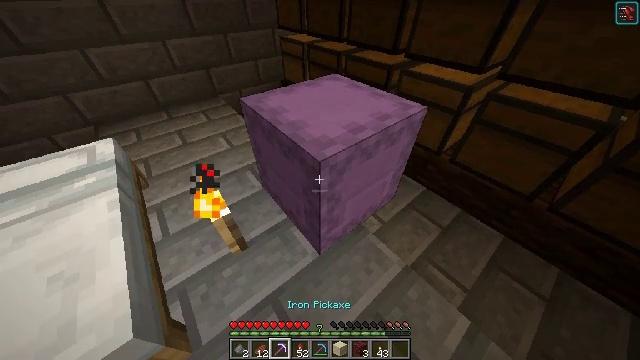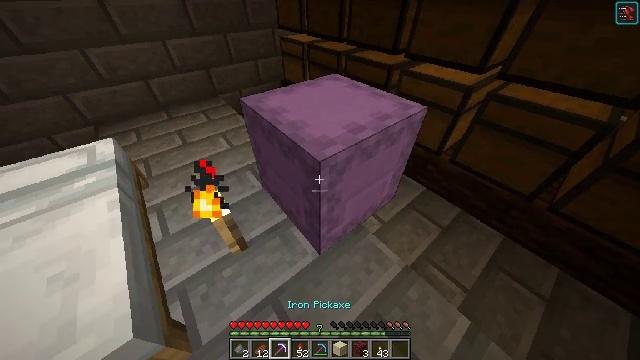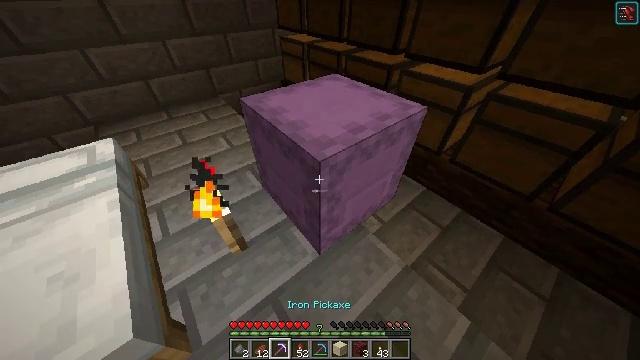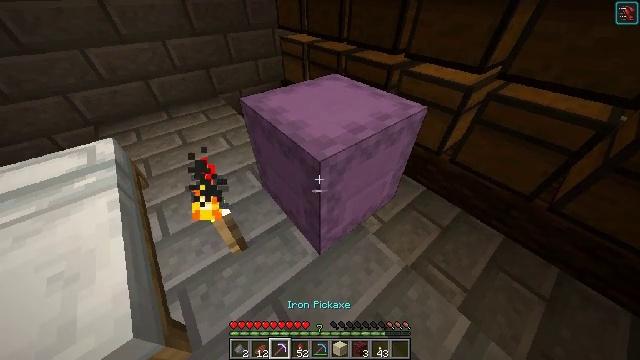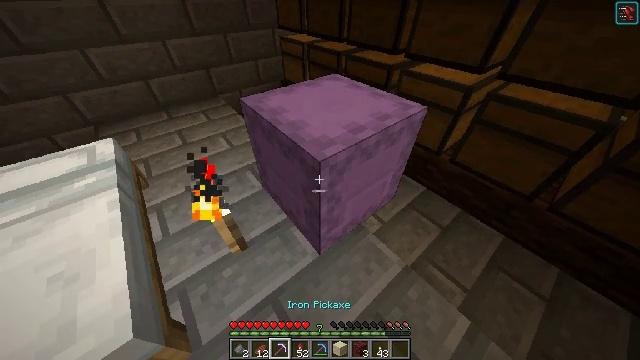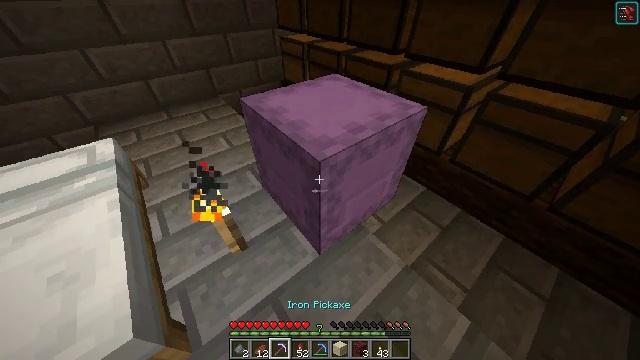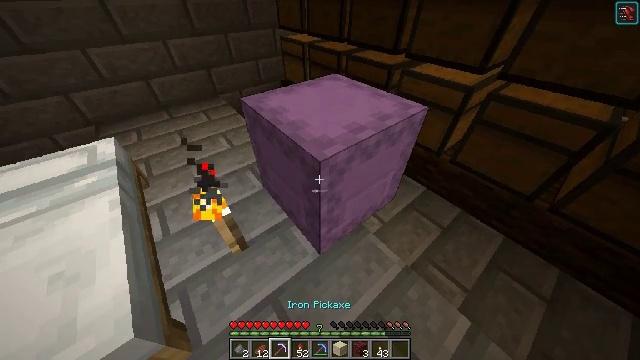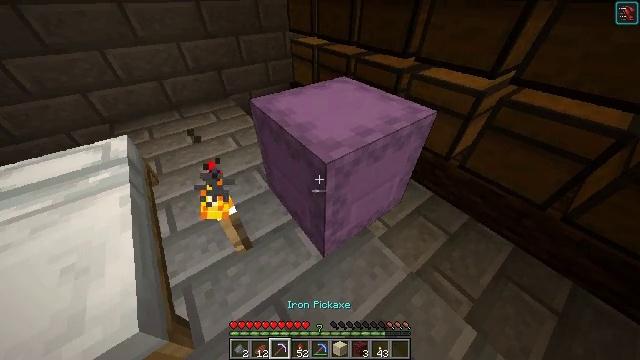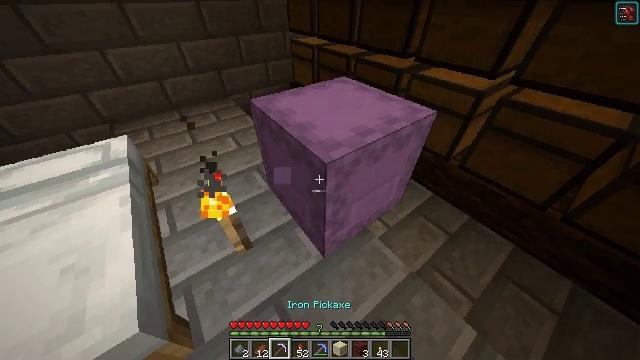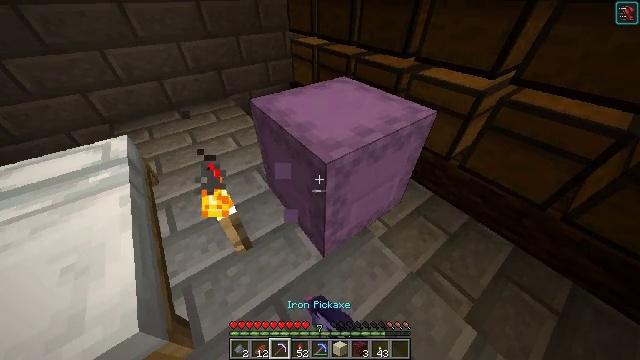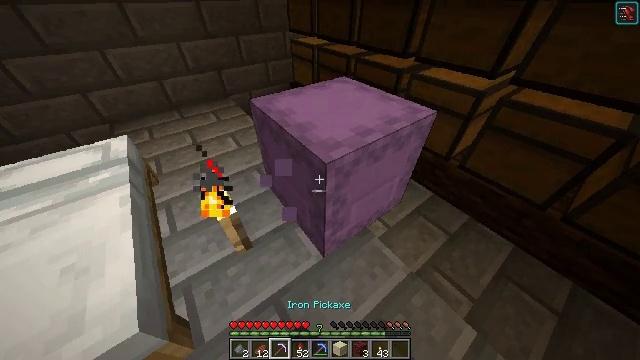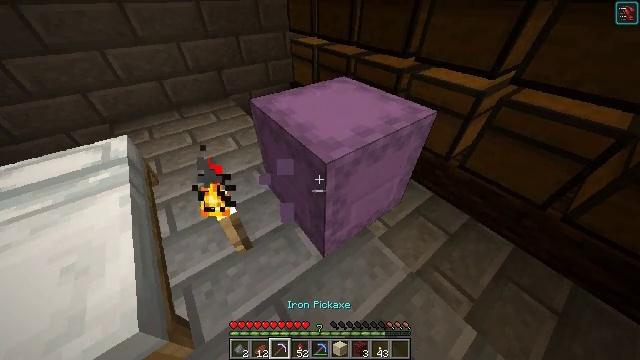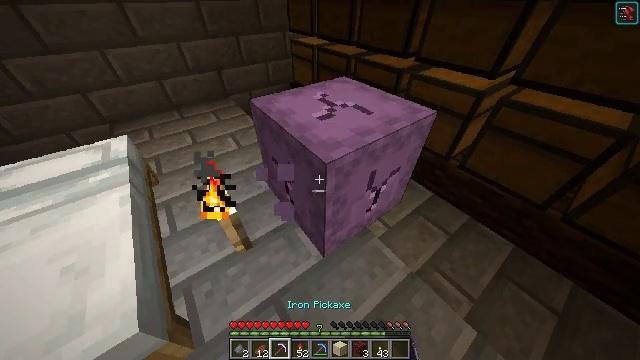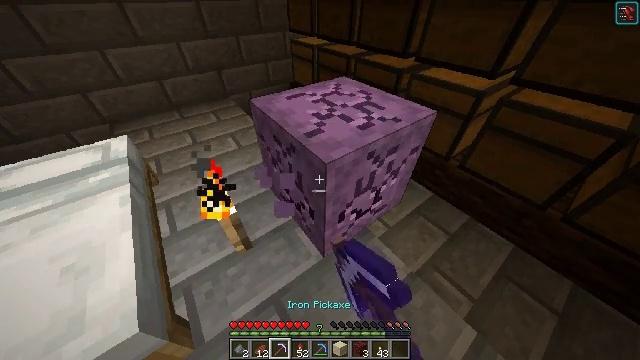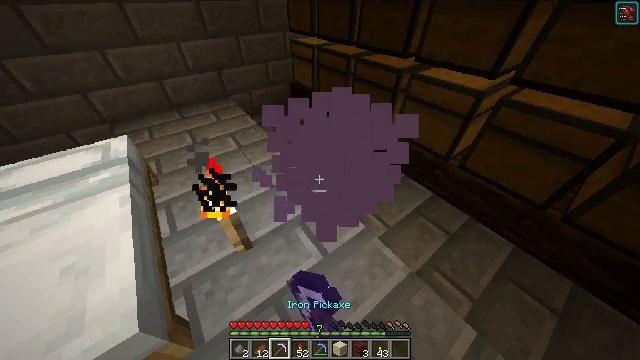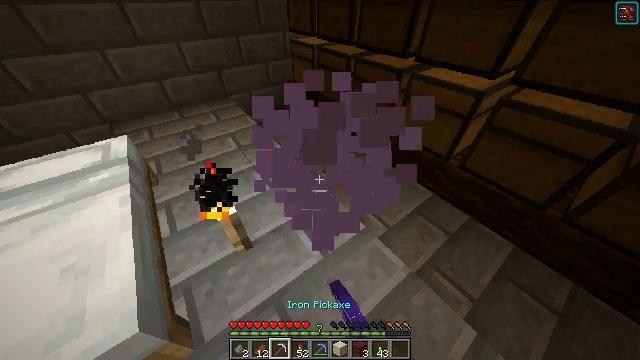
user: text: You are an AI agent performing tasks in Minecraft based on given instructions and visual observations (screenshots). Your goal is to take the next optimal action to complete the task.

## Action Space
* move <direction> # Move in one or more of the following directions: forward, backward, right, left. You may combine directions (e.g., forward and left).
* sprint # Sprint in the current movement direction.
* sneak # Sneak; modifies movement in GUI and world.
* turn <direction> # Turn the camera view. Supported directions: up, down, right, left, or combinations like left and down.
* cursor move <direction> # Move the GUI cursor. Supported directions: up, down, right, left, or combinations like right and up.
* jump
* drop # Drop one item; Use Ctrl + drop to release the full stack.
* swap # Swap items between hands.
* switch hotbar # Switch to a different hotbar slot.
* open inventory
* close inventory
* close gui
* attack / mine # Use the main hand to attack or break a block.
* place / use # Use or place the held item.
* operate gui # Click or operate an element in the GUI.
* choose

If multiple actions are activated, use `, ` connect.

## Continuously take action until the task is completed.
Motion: motion action
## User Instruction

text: Collect the shulker box to move it.
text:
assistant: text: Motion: no_op
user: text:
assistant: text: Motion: no_op
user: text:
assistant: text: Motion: no_op
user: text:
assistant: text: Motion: no_op
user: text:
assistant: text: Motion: no_op
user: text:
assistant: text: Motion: no_op
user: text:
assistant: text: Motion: turn left
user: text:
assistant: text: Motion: attack / mine
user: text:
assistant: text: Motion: attack / mine
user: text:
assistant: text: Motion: attack / mine
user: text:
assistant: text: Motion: attack / mine
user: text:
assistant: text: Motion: attack / mine
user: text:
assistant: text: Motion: attack / mine
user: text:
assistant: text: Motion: attack / mine
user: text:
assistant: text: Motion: attack / mine
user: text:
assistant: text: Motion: attack / mine
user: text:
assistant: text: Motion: no_op
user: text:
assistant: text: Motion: no_op
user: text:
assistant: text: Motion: no_op